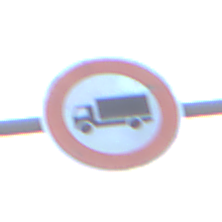
Verkehrszeichen: VerbotFuerKraftfahrzeugeUeberDreiKommaFuenfTonnen
Umgebung: Outdoor, Nature
Tageszeit: SunriseSunset
Wetter: PartlyCloudy
Licht: Natural
Jahreszeit: NotSpecified
Kontrast: LowContrast